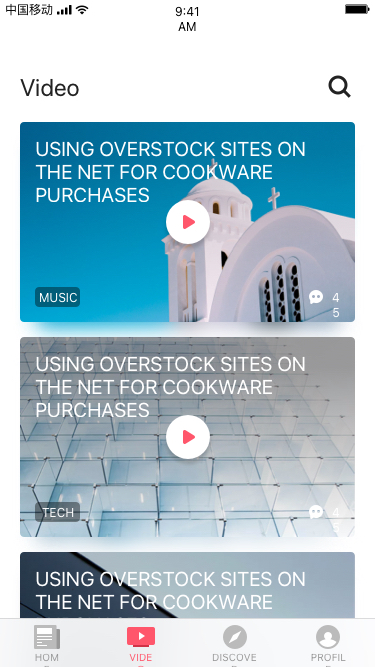
Text in this UI design:
Video
Using Overstock Sites On The Net For Cookware Purchases
MUSIC
45
Using Overstock Sites On The Net For Cookware Purchases
TECH
45
Using Overstock Sites On The Net For Cookware Purchases